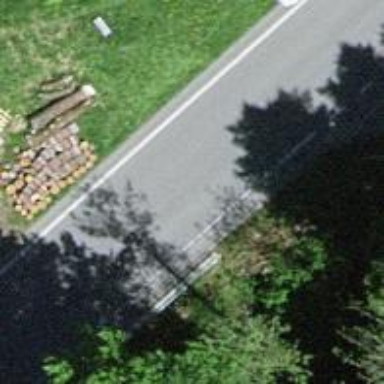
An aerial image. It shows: Tertiary road with asphalt surface.